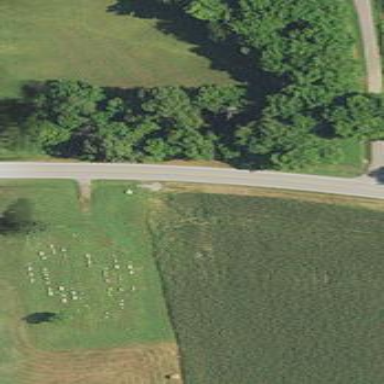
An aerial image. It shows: Cemetery.